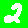
Digit: 2